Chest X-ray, PA view. Patient: 66 years old, sex M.
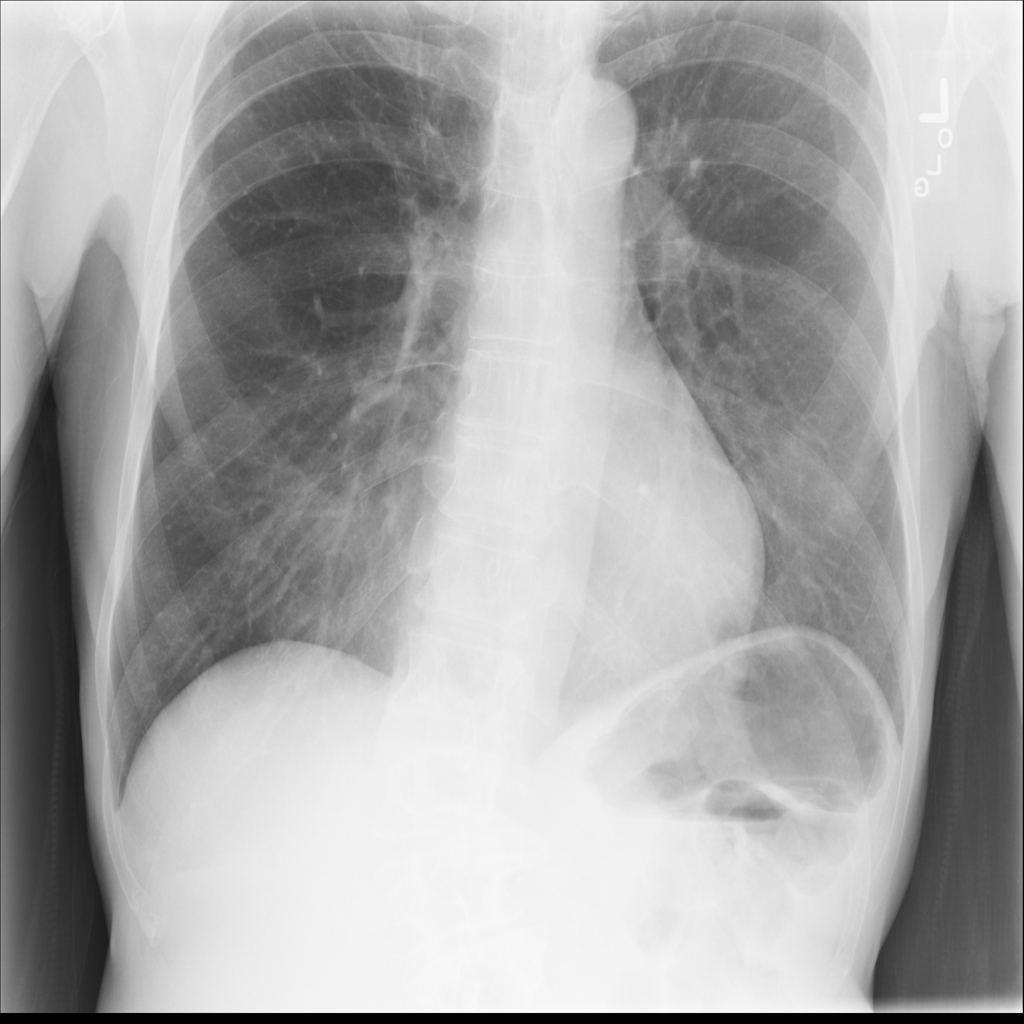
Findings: No Finding